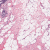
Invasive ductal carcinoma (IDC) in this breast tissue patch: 1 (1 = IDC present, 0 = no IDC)